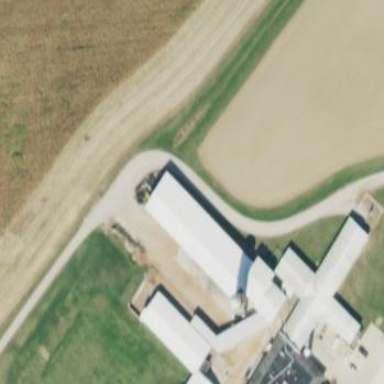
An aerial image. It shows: Gabled roof on farm auxiliary building.